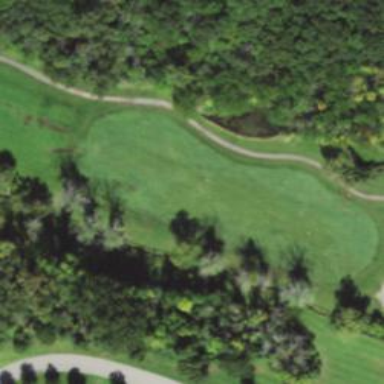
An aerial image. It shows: Golf cartpath that is also road path.